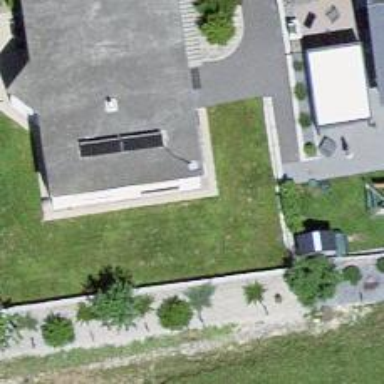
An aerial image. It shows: Residential building.